Field crop: maize
Growth stage: 2
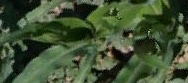
Species: maize